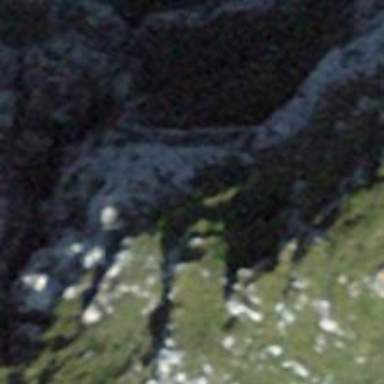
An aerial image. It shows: Cliff in nature.